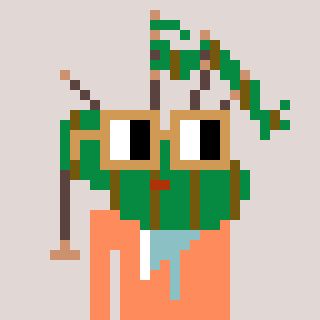
a pixel art character with square brown glasses, a bagpipe-shaped head and a peachy-colored body on a warm background